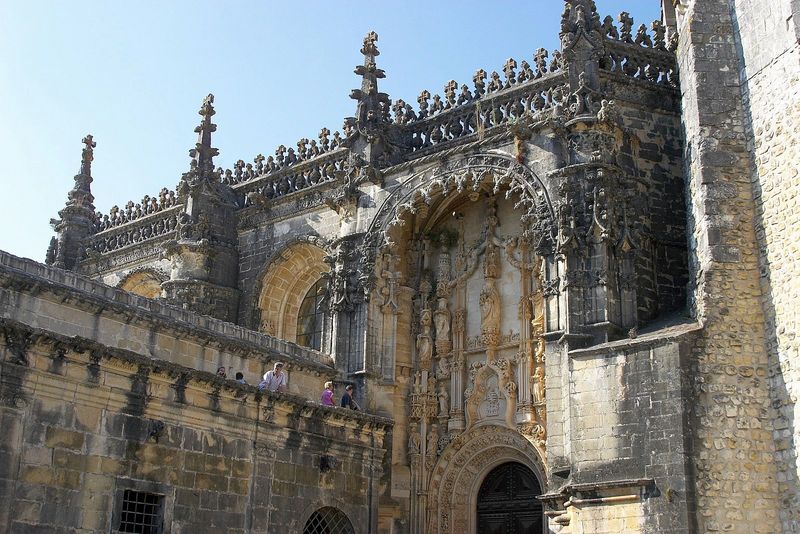
Titel: Templerkirche Santa Maria do Olival in der Burg der Tempelritter Convento da Ordem de Cristo in Tomar
Standort: Tomar, S. Maria do Olival (EU - P - Ribatejo)
Schlagwörter: menschen, fenster, dach, alt, architektur, barock, kirche, girlande, gotik, skulptur, relief, bogen, rundbogen, kordel, nische, kloster, kreuz, balustrade, seil, portal, kreuze, sandstein, gotisch, maria, madonna, fialen, gewände